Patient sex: M
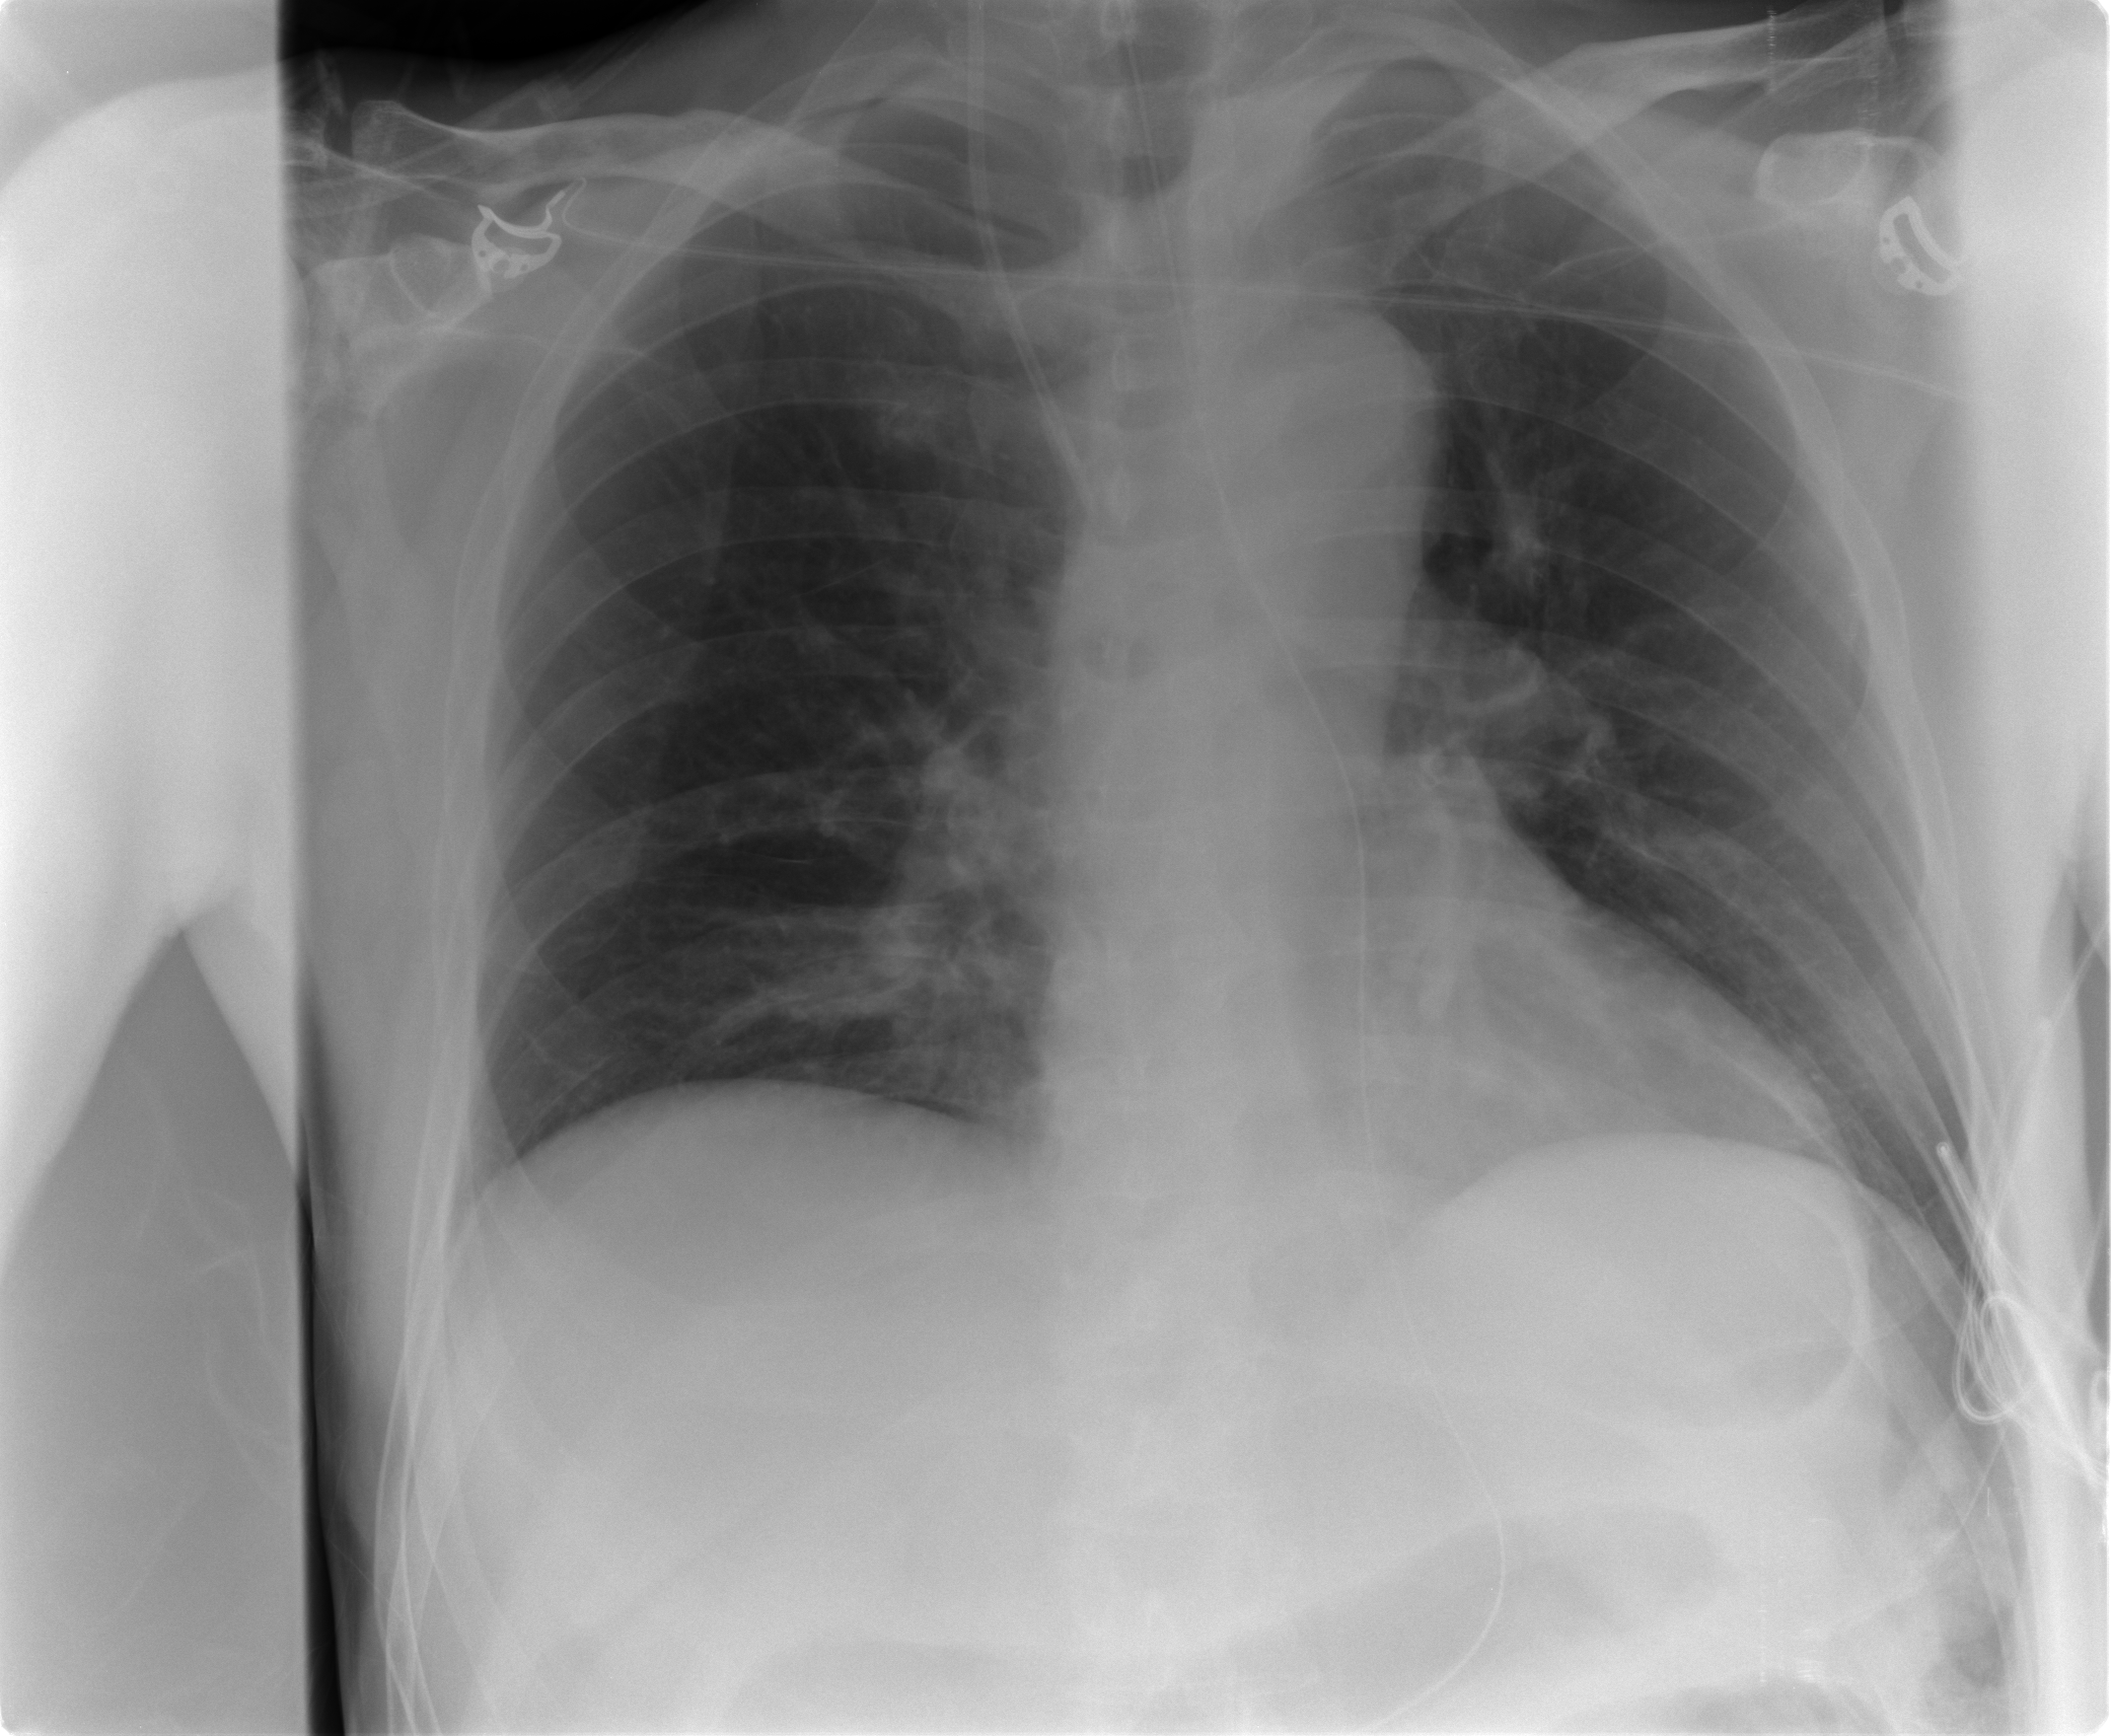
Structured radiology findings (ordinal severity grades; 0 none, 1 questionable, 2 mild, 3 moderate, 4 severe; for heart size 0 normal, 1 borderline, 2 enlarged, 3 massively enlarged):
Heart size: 0
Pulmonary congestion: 0
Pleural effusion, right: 0
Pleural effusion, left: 0
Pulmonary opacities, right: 0
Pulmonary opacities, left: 0
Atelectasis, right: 2
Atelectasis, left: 0